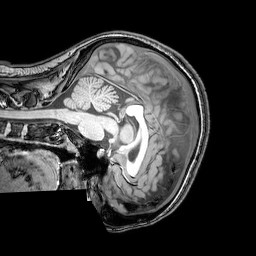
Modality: T1w
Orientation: sagittal
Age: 25
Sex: female
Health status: healthy
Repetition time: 0.081 s
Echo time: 0.037 s